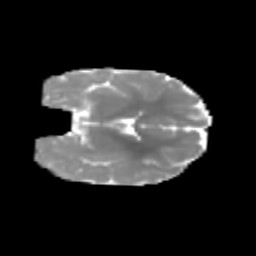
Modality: MD
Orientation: coronal
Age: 6
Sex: female
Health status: healthy